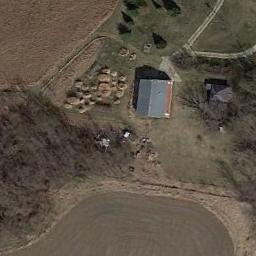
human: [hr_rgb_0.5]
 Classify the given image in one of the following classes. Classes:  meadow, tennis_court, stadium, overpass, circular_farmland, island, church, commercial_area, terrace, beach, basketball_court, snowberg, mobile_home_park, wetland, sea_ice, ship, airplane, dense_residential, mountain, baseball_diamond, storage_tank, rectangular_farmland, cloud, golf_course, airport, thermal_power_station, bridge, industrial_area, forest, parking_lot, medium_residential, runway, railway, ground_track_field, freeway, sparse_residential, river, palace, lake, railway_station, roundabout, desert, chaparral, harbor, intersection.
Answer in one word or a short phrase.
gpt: sparse_residential